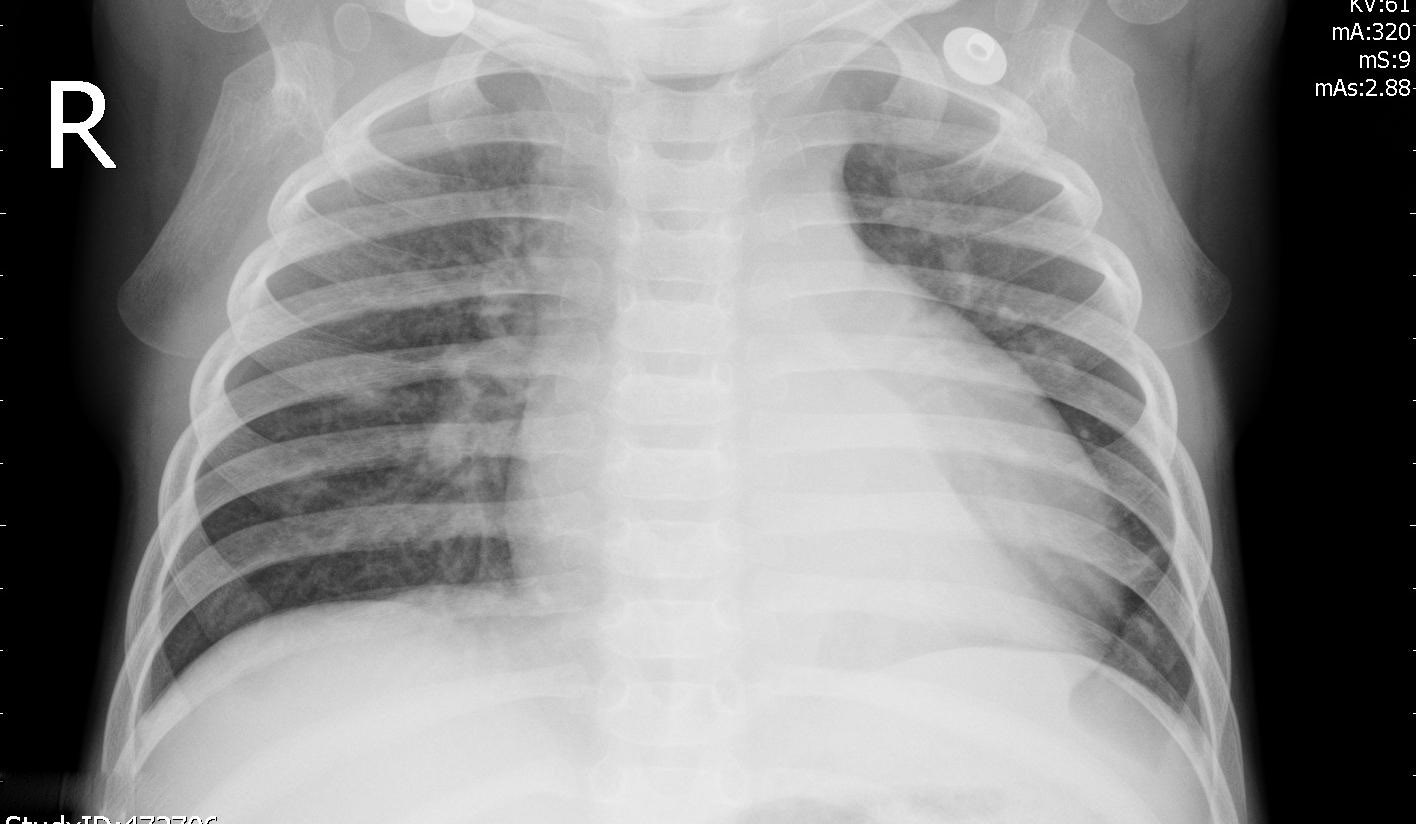
Diagnosis: PNEUMONIA